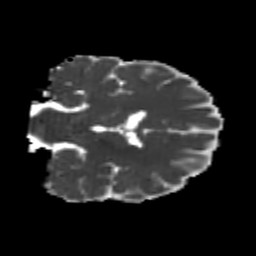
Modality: MD
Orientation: coronal
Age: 24
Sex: male
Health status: healthy
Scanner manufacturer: philips
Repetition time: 7.386 s
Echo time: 0.08599 s